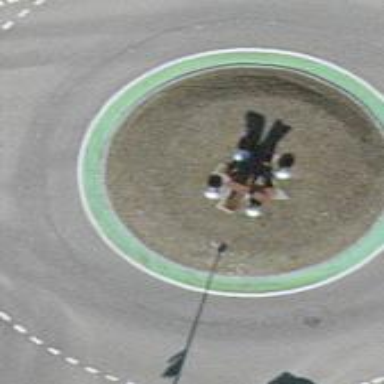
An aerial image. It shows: Secondary road with asphalt surface leading to roundabout. The road has trolley wires above it and separate sidewalks on both sides.